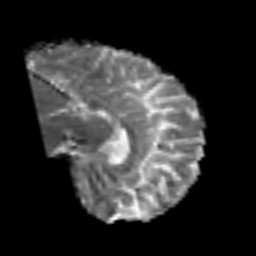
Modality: MD
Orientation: sagittal
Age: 50
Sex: male
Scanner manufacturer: siemens
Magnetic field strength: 3 T
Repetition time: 6.1 s
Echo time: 0.101 s